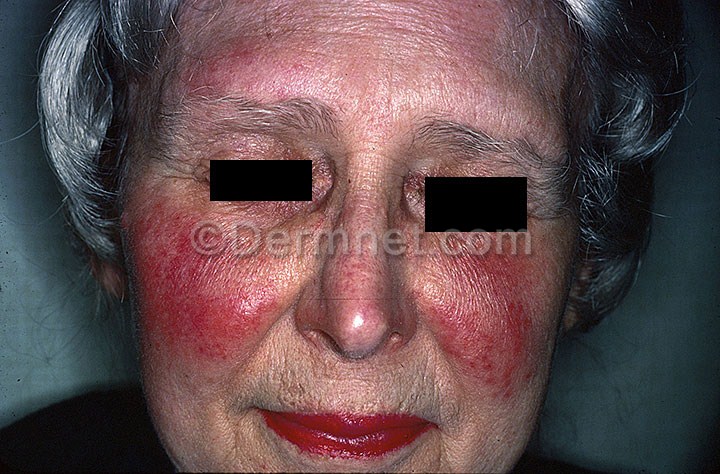
Disease: Lupus and other Connective Tissue diseases